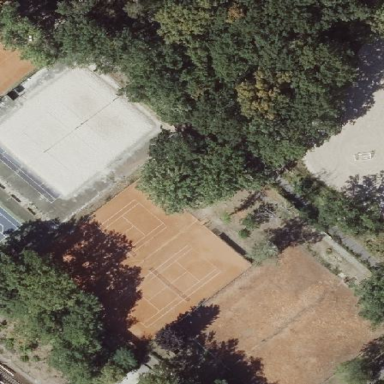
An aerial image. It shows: Tennis pitch with clay surface for leisure sports.